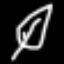
Label: leaf